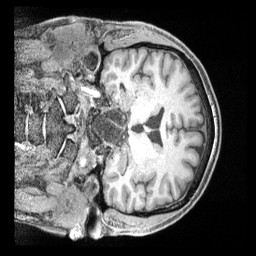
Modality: T1w
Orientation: coronal
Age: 35
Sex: male
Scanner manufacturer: siemens
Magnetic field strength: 3 T
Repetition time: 2 s
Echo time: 0.00211 s